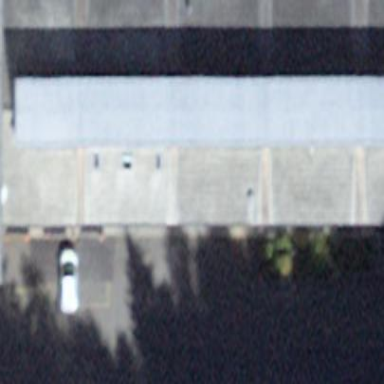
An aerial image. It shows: Commercial building that is also power plant.